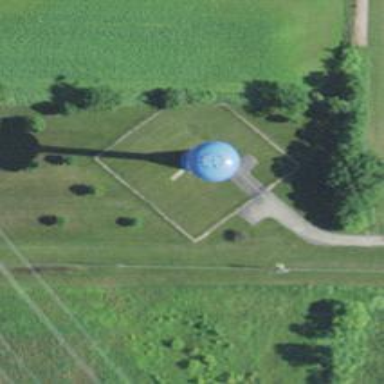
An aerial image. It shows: Water tower that is man-made.